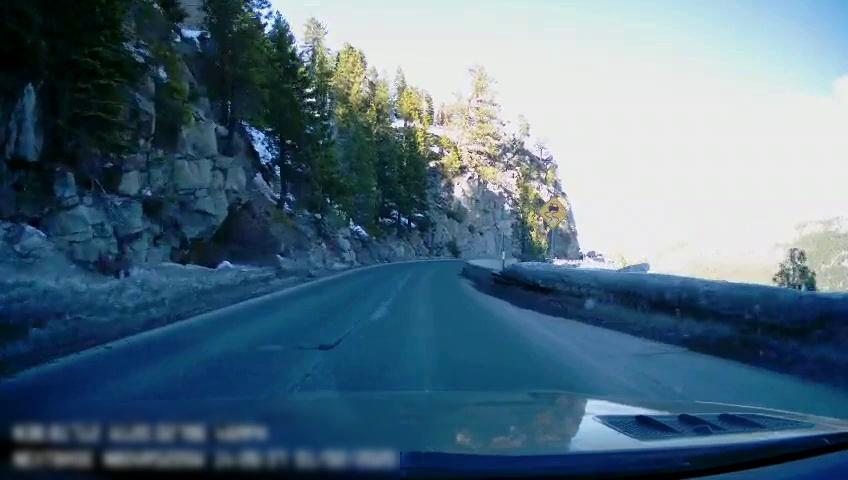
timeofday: Day
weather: Snowy
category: Drivable Space
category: Traffic | Signs